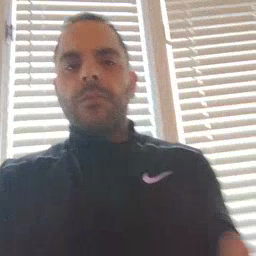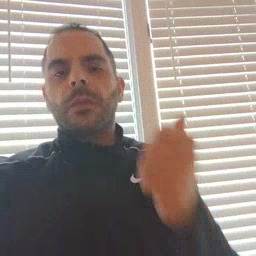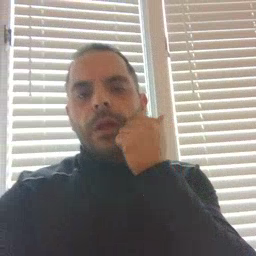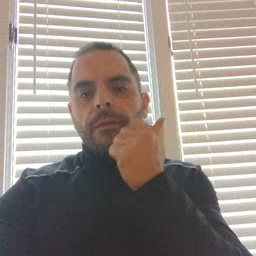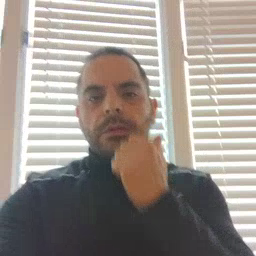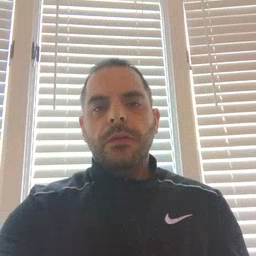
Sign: every